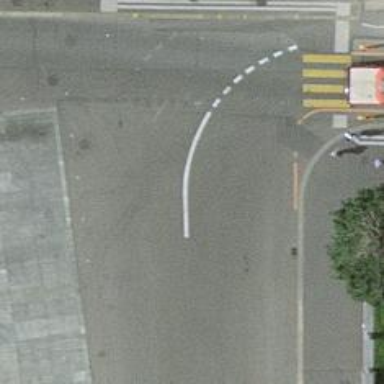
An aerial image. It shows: Asphalt road designated as living street.